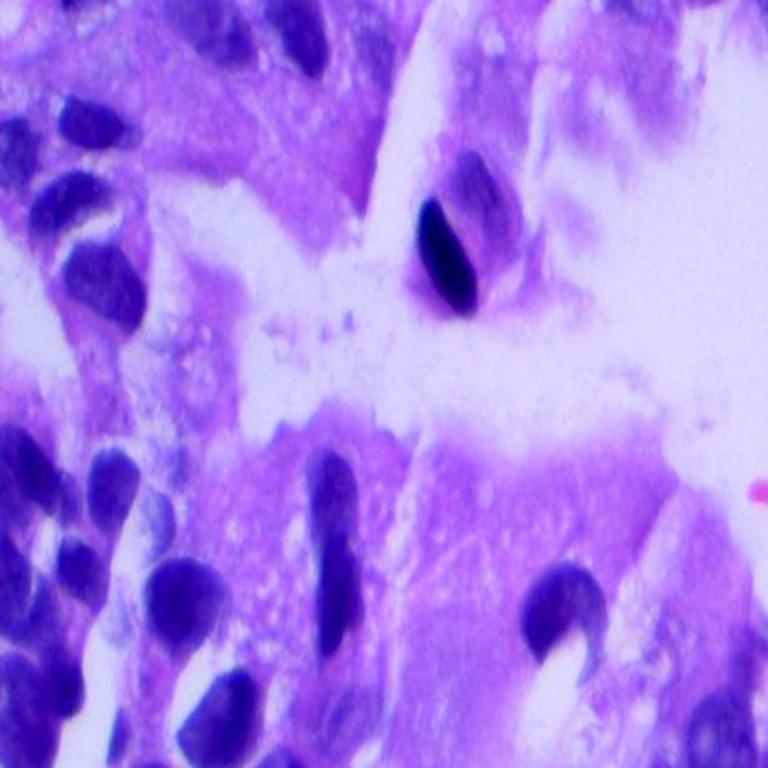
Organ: lung
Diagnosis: adenocarcinomas